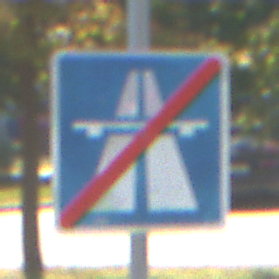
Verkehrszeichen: EndeAutbahn
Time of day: Midday
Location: Outdoor (Urban)
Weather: Clear
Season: NotSpecified
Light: Natural